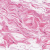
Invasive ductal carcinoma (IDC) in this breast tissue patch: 0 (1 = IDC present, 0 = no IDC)